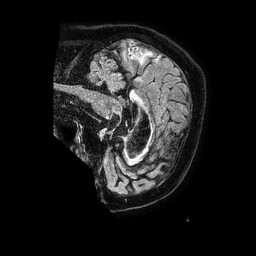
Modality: FLAIR
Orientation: sagittal
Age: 78
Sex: male
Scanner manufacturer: philips
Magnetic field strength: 1.5 T
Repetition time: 4.8 s
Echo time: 0.3 s